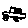
Label: car